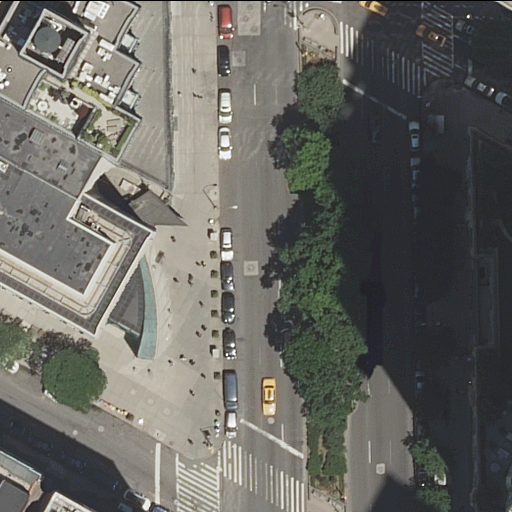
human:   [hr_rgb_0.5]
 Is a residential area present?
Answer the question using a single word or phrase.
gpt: no

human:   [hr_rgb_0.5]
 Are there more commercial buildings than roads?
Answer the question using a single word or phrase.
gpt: no

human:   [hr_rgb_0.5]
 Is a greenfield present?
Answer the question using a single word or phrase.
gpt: no

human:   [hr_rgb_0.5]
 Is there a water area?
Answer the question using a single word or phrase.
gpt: no

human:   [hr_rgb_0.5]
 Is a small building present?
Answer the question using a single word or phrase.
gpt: yes

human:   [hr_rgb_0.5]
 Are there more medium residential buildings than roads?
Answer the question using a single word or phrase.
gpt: no

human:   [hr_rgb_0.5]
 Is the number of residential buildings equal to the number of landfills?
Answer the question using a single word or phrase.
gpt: no

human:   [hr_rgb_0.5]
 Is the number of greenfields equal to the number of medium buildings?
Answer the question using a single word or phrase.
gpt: no

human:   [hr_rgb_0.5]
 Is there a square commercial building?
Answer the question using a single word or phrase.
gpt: no

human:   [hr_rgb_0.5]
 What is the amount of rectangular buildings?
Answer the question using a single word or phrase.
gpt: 2

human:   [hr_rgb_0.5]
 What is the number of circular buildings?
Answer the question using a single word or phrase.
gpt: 0

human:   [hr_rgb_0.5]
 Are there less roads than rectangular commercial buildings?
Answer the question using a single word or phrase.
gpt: no

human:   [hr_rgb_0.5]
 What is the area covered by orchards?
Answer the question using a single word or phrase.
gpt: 0m2

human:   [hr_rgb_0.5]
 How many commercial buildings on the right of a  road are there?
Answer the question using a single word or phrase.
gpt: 0

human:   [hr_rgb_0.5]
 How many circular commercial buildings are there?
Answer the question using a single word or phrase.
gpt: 0

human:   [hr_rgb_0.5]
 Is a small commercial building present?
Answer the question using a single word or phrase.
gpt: no

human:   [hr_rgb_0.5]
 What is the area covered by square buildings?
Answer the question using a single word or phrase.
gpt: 0m2

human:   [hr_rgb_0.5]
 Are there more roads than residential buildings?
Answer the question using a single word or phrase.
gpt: yes

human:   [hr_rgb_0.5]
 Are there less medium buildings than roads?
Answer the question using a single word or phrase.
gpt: yes

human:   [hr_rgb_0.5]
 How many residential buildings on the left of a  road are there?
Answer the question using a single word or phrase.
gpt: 2

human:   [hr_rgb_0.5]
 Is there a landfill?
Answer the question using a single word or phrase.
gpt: no

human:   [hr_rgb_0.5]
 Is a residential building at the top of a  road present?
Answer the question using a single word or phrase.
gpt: yes

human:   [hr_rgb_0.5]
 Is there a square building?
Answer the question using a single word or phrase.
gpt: no

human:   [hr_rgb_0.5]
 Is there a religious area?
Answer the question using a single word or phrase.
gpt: no

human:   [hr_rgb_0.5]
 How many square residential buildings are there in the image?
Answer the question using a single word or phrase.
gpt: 0

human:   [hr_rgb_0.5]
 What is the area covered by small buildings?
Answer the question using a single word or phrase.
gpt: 13m2

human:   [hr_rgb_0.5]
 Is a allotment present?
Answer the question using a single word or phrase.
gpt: no

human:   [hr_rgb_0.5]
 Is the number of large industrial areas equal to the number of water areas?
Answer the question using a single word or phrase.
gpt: yes

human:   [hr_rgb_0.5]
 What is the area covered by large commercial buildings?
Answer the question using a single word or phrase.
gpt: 0m2

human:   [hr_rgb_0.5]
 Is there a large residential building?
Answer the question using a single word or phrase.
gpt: yes

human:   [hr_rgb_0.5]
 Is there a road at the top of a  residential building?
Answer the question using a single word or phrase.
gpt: yes

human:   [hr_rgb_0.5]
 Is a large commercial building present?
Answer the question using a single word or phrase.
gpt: no

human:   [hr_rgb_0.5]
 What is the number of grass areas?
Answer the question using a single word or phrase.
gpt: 0

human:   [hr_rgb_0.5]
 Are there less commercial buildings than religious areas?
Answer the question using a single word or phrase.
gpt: no

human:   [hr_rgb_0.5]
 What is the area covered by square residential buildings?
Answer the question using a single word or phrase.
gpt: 0m2

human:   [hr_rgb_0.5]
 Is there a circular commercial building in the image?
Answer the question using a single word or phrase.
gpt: no